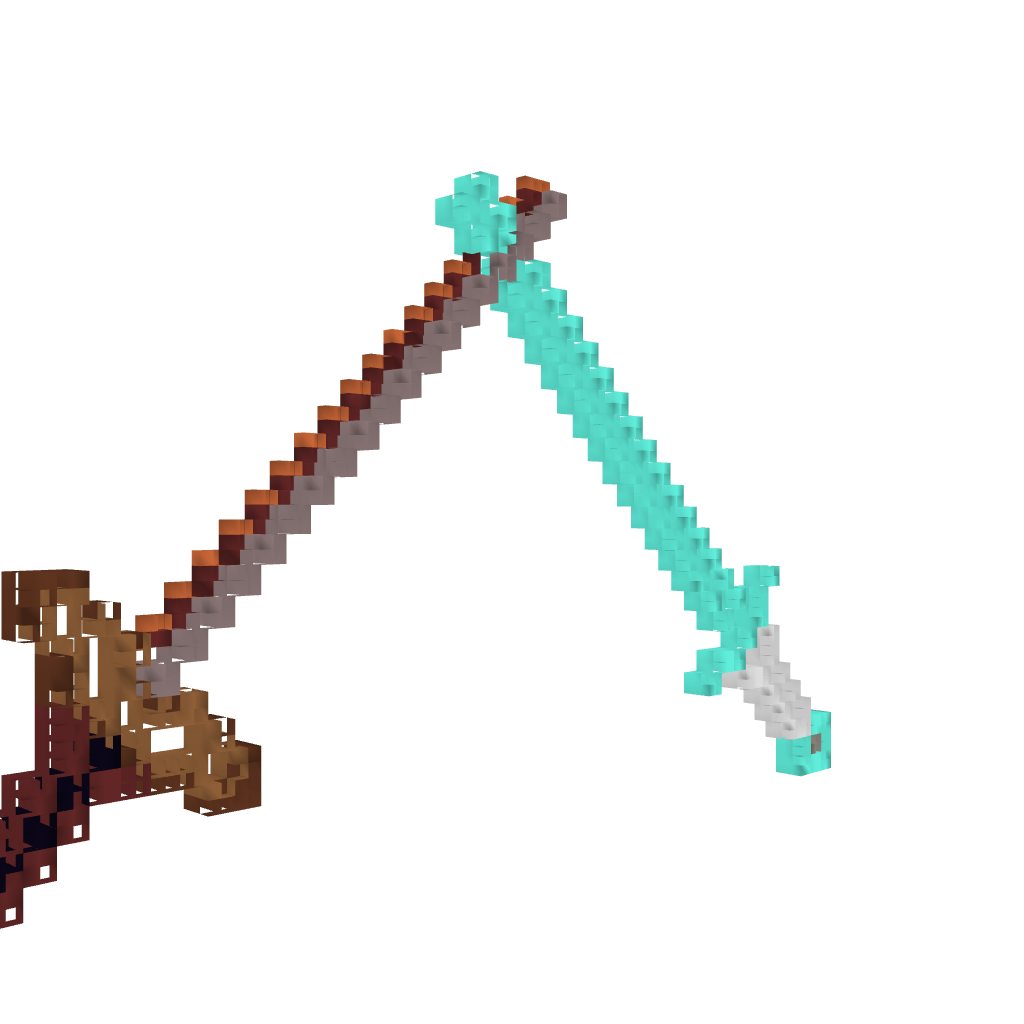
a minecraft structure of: Up'ards